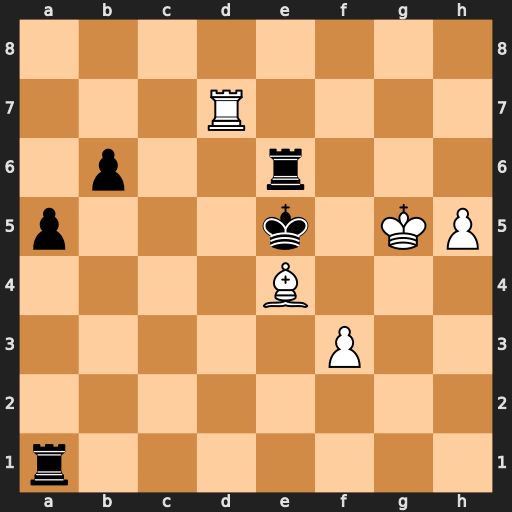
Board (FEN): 8/3R4/1p2r3/p3k1KP/4B3/5P2/8/r7
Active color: w
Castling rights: -
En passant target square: -
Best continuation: Rd5#